Question: This code working for me to display the door-hanger popup. But, when I want to use the time-out under the options it wont show up the pop-up notification.
Syntax:
'''
Notification show(browser,id,message,anchorID,mainAction,secondaryActions,options);
'''
My code:
'''
PopupNotifications.show(gBrowser.selectedBrowser, "PDE-popup",
"Hi, there!, You can Build a PaDE by clicking on the PDE button!!",
null, /* anchor ID */
{
label: "Build PDE",
accessKey: "D",
callback: function() {
if(nodeSRC!=null) pde.emptyNodeSRC(nodeSRC);
window.openDialog("chrome://PDE/content/PDEBuilder.xul", "hello", "chrome,width=400,height=360",userContent, nodeSRC);
}
},null, { timeout: Date.now() + 10000,
persistWhileVisible: false });
'''
1.What's wrong with this code?
2. How can I place this door hanger popup to be displayed on my tool bar button?
This is the tool bar button
'''
<toolbarbutton id="pde-toolbar-button" label="Detect"/>
'''
I want to disappear the pop-up notification in 10Seconds! Thank u guys.
I have no secondary options so, I made it null but the time-out is not functioning.
<URL>
<URL>

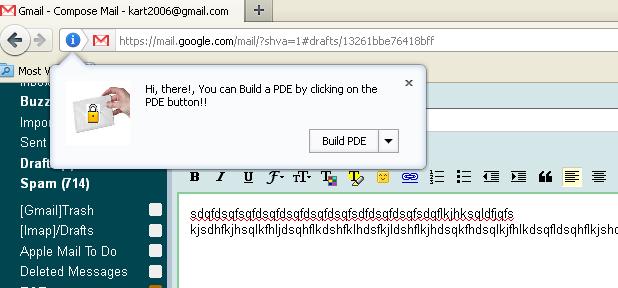
Answer: '''
Components.utils.import('resource://app/modules/PopupNotifications.jsm');
var notify = new PopupNotifications(gBrowser,
document.getElementById("notification-popup"),
document.getElementById("notification-popup-box"));
var notification = notify.show(
gBrowser.selectedBrowser, /*browser*/
"PDES-popup", /*id*/
"Hi, there!, You can Build a PDE by clicking on the PDE button!!",/*message*/
null, /* anchor ID */
/* mainAction */
{
label: "Build PDE",
accessKey: "D",
callback: function() {
if(nodeSRC!=null) pde.emptyNodeSRC(nodeSRC);
window.openDialog("chrome://PDE/content/PDESBuilder.xul", "hello", "chrome,width=400,height=360",userContent, nodeSRC);
}
},
null, /* secondaryActions*/
{ blablal:'options'}
);
setTimeout(function(){
notification.remove();
}, 900);
'''
The above code works fine, finally got a clear explanation from other forum for my problem.